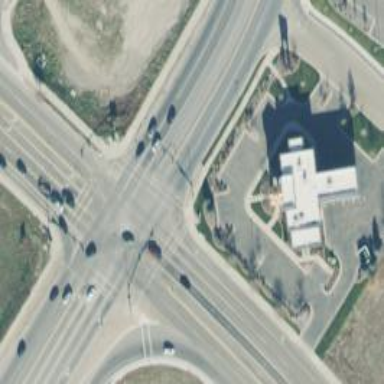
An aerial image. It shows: Crossing road.